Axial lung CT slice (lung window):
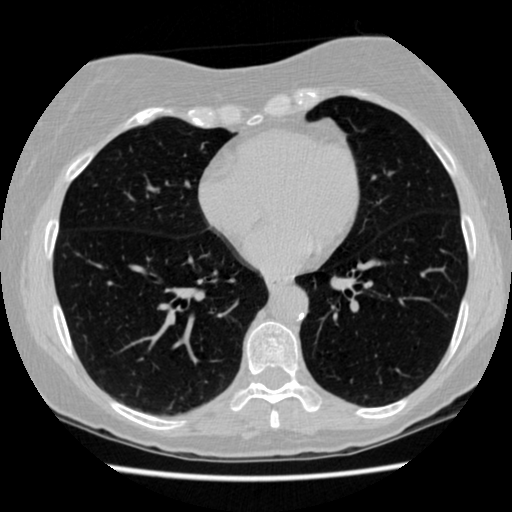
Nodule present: no